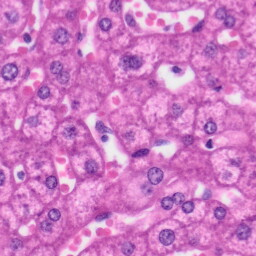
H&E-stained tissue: Liver